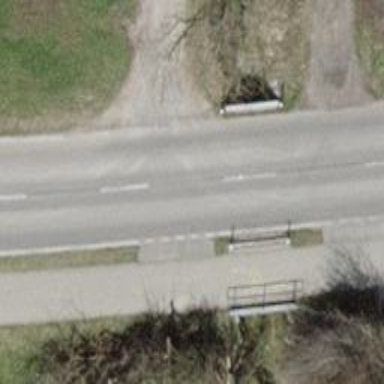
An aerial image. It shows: Tertiary road passing over bridge with cycle track on the left.